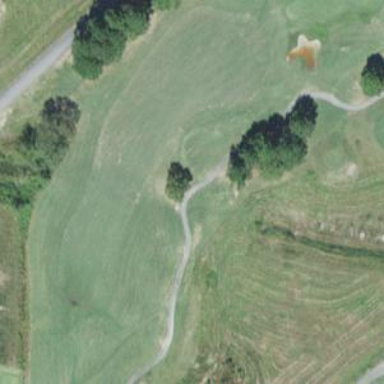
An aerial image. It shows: Golf hole.